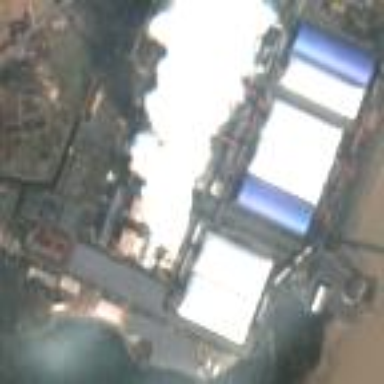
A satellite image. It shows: Industrial area with coal-powered plant.